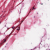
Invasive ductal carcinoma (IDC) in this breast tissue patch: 0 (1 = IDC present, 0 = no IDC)